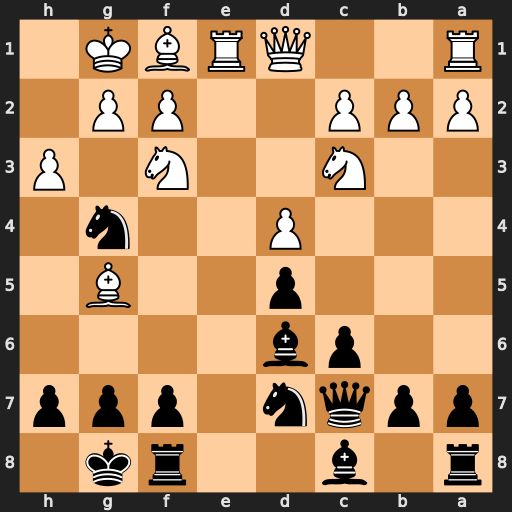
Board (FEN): r1b2rk1/ppqn1ppp/2pb4/3p2B1/3P2n1/2N2N1P/PPP2PP1/R2QRBK1
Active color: b
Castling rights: -
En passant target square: -
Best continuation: Bh2+ Kh1 Nxf2#